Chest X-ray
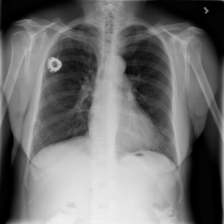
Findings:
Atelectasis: negative
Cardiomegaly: negative
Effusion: negative
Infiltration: negative
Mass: negative
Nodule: negative
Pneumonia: negative
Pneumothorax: negative
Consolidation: negative
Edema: negative
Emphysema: negative
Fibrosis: negative
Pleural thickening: negative
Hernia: negative